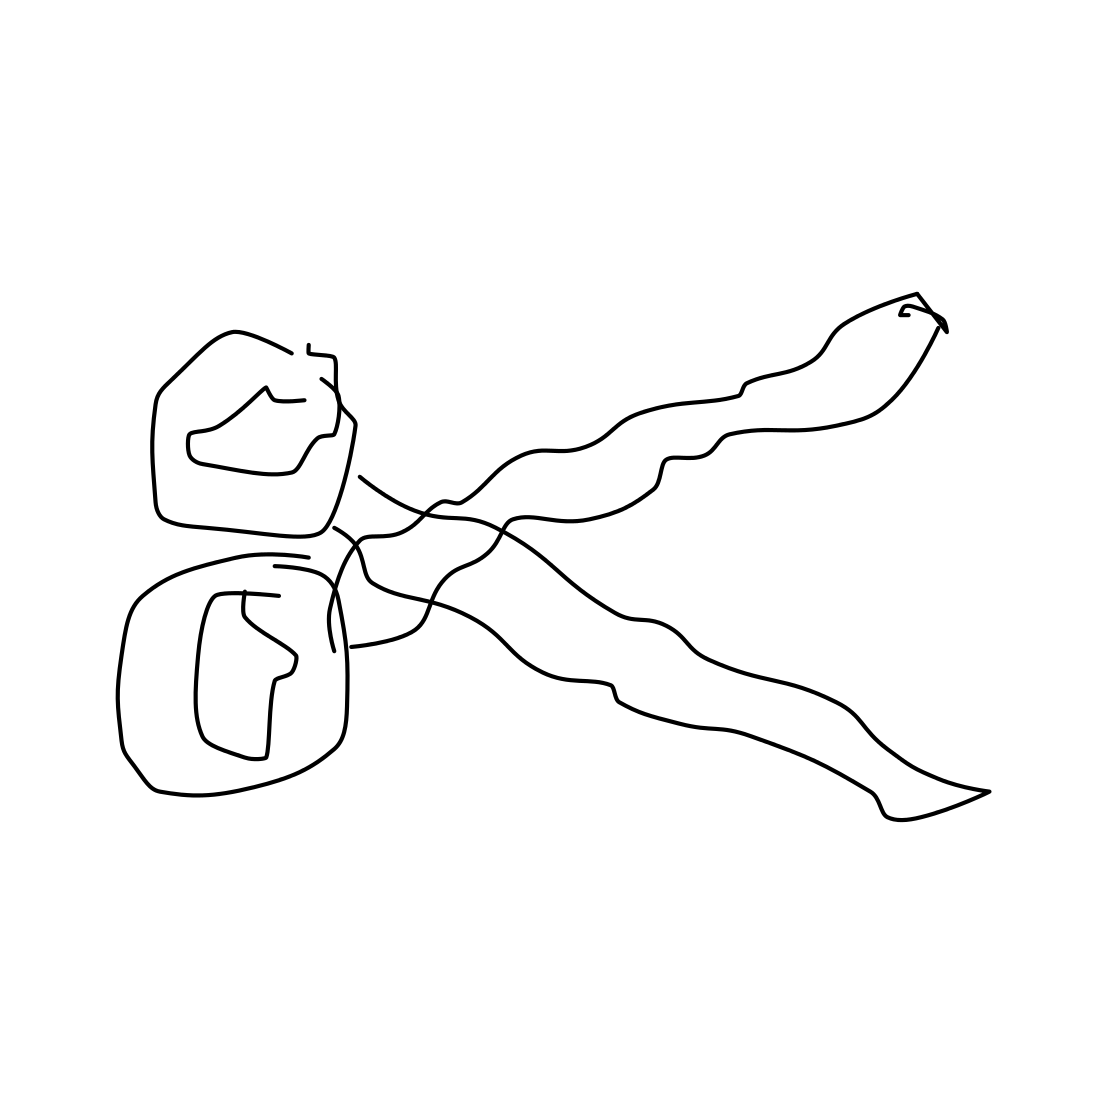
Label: scissors